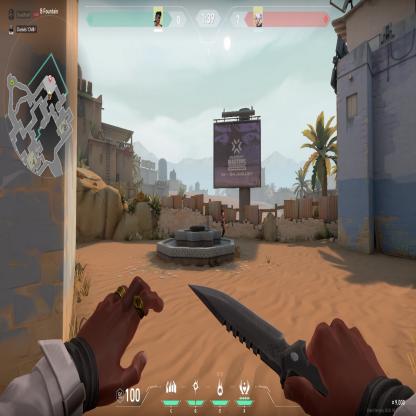
Label: enemy